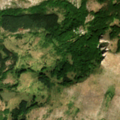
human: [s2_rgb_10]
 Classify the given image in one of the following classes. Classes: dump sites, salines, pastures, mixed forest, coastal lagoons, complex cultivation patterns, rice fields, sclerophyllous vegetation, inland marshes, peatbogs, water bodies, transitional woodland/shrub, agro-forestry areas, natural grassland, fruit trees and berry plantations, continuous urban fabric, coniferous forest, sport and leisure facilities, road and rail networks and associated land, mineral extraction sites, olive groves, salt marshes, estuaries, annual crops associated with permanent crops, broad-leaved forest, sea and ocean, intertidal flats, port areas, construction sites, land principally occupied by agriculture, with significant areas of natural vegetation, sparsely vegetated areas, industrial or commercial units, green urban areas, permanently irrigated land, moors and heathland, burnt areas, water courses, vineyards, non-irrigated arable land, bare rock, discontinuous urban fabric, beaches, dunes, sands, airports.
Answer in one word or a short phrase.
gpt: land principally occupied by agriculture, with significant areas of natural vegetation, broad-leaved forest, natural grassland, transitional woodland/shrub